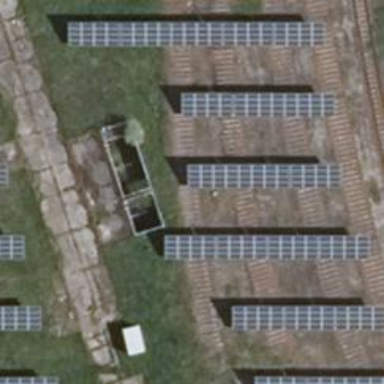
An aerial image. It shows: Abandoned railway.